Chest X-ray:
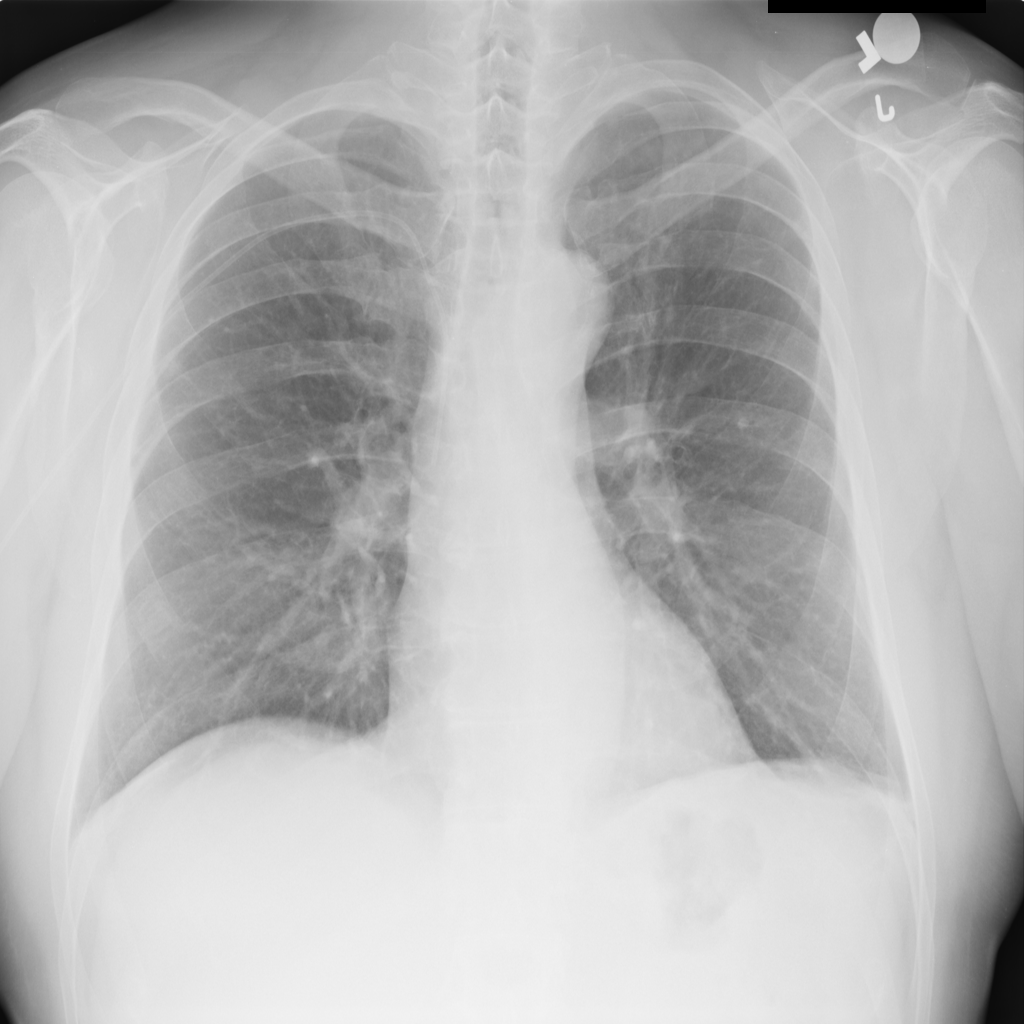
Findings: Atelectasis
No abnormal finding: no